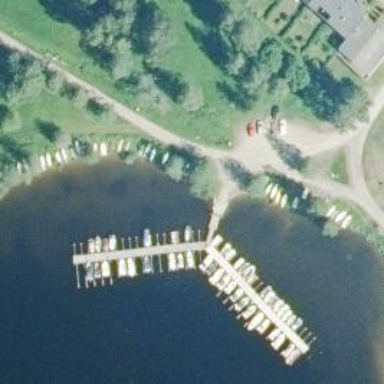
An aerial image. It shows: Pier with mooring facilities.